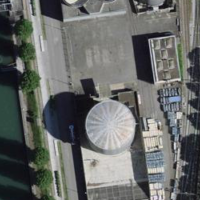
EUNIS habitat code: 57
Species observed at this site:
Satureja montana